Interaction volume radius: 5 \u00c5
Interaction volume height: 15 \u00c5
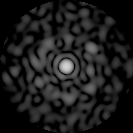
Disorder parameter: 0.8693